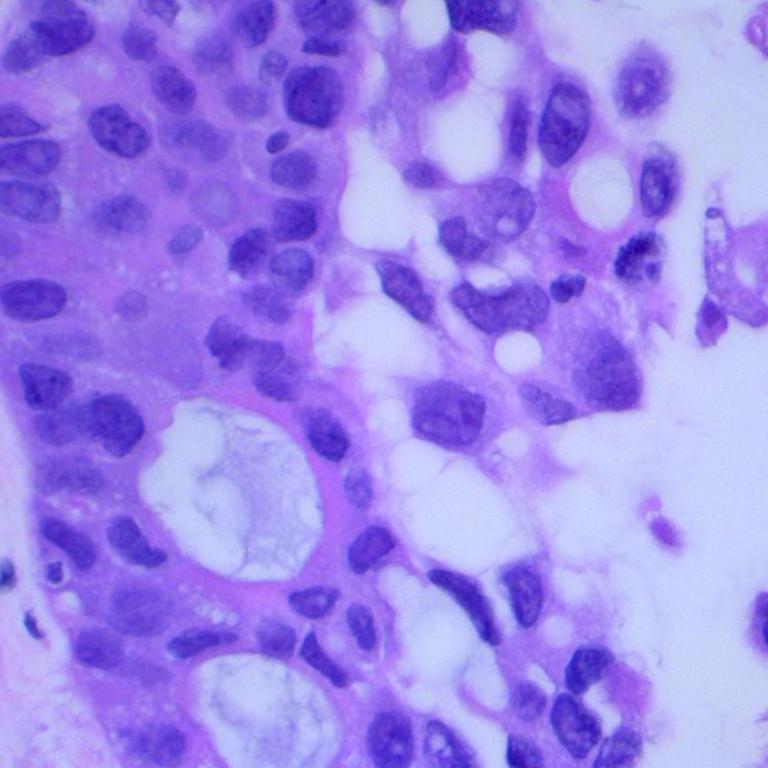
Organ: lung
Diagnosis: adenocarcinomas